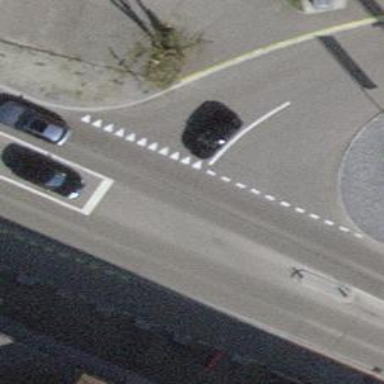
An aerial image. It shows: Secondary road with asphalt surface and separate sidewalk.